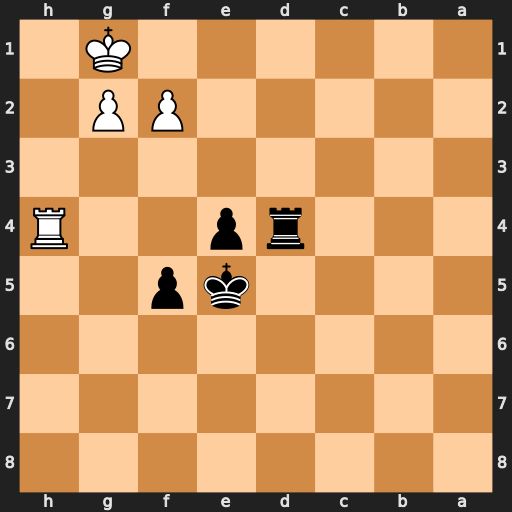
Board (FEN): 8/8/8/4kp2/3rp2R/8/5PP1/6K1
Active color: b
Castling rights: -
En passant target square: -
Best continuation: e3 Rxd4 e2 Ra4 e1=Q+